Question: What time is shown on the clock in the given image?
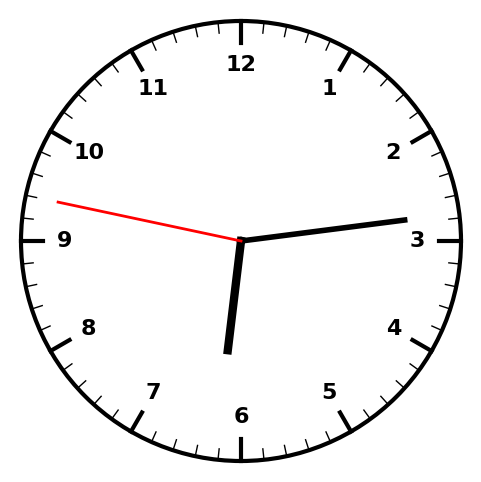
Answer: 06:13:47